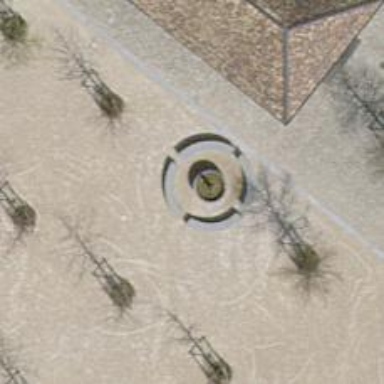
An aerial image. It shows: Fountain with jet water.